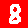
Digit: 8